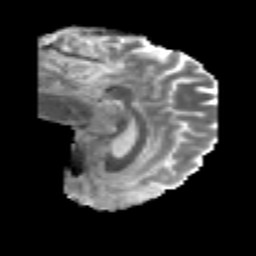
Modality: MD
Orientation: sagittal
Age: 31
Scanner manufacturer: philips
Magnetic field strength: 3 T
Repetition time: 8.662 s
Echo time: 0.1268 s